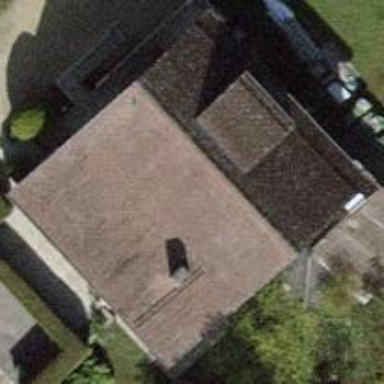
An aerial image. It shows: Detached building.